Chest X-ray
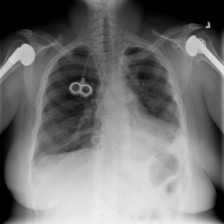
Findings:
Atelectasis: positive
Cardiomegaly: negative
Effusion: positive
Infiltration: negative
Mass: negative
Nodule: negative
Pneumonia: negative
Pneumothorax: negative
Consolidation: negative
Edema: negative
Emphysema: negative
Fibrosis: negative
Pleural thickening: negative
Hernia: negative